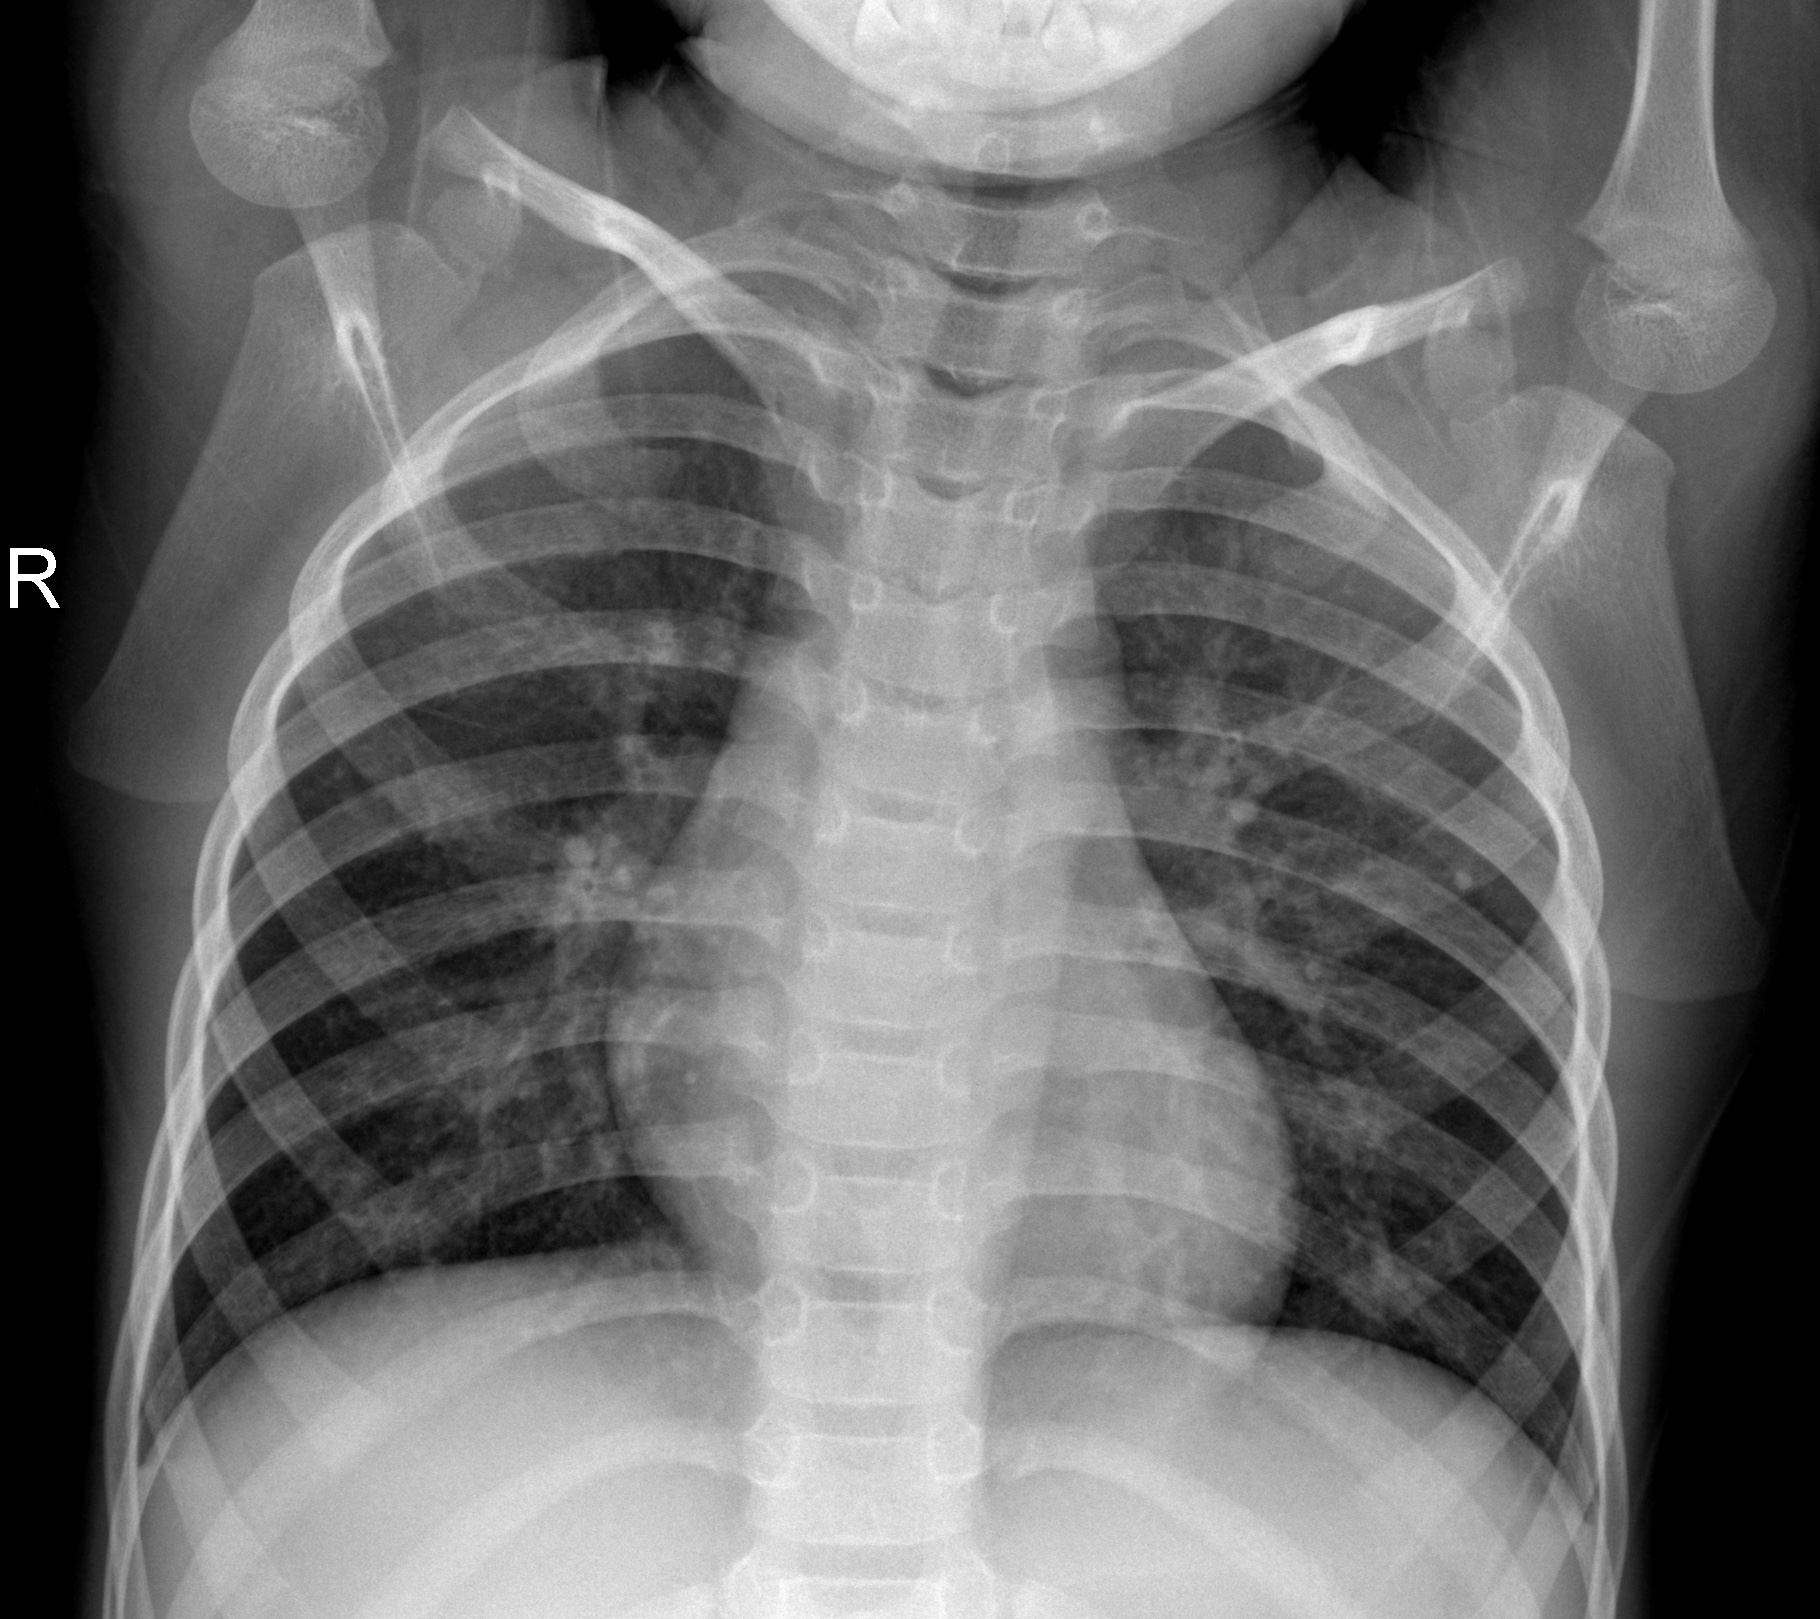
Diagnosis: NORMAL